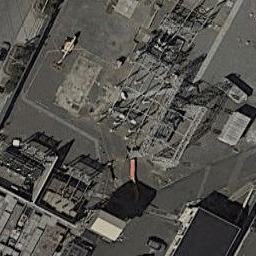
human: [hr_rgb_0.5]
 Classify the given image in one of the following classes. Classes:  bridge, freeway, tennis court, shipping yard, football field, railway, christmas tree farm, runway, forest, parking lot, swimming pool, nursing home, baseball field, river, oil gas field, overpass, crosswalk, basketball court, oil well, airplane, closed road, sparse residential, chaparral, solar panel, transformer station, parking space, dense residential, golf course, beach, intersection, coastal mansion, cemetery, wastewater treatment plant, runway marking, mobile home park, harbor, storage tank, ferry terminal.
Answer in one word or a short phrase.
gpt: transformer station